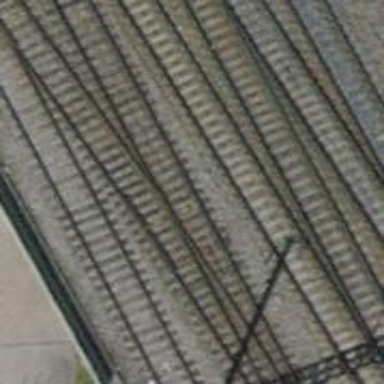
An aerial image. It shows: Siding railway track with one set of rails.